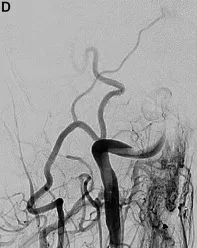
Case 2. (E) Postoperative axial computed tomography of the head after decompressive hemicraniectomy and resection of ischemic territory. Used with permission from Barrow Neurological Institute, Phoenix, Arizona.
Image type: radiology (ct)